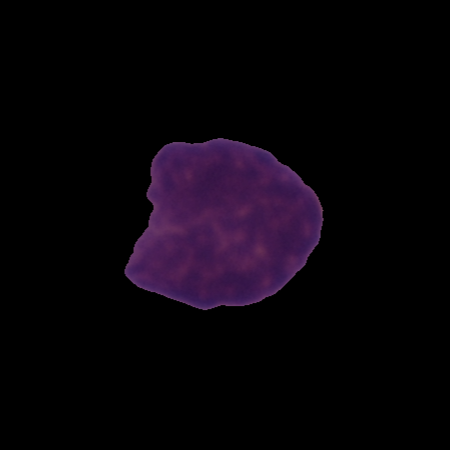
Label: healthy